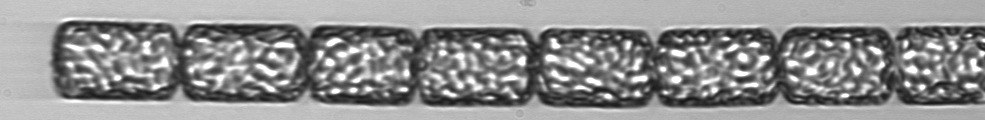
Label: Lauderia_annulata